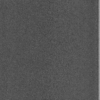
Label: dusty